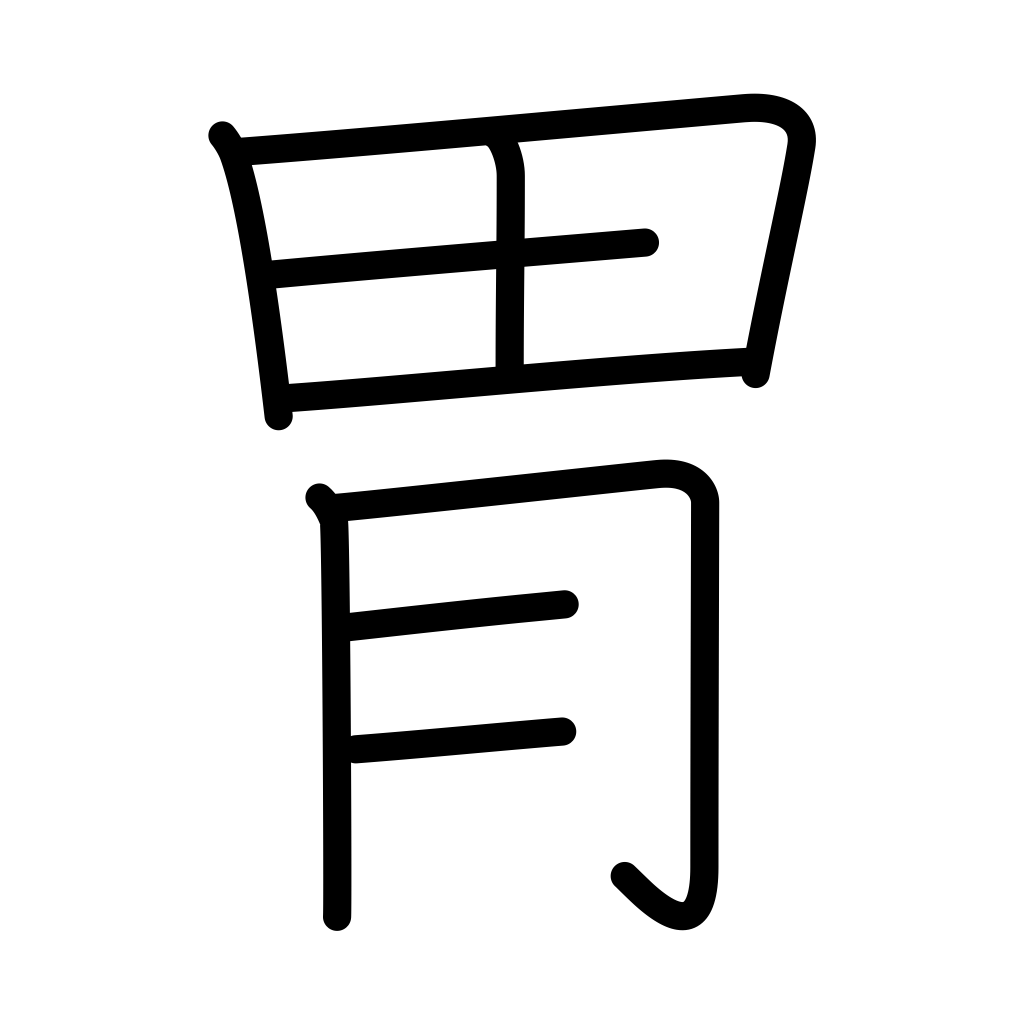
Meaning: stomach, paunch, crop, craw